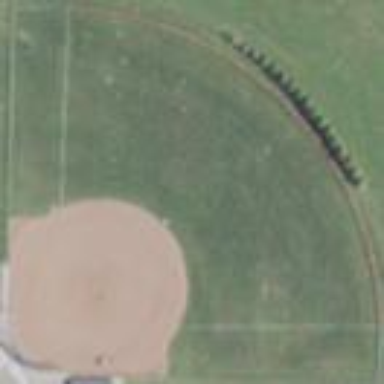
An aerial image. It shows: Baseball pitch for leisure land activities.